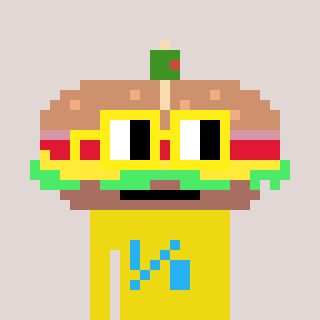
a pixel art character with square yellow glasses, a sandwich-shaped head and a yellow-colored body on a warm background